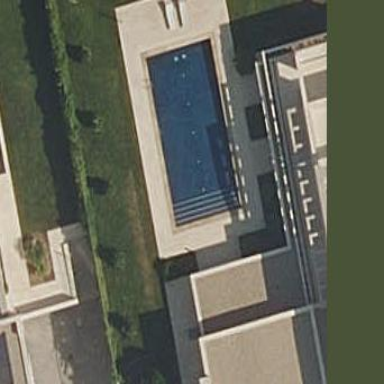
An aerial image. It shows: Swimming pool located in leisure land.